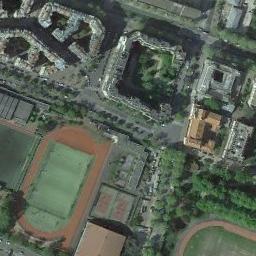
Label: ground_track_field